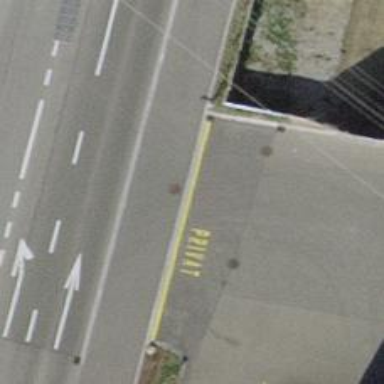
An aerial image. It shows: Asphalt footway with sidewalk.